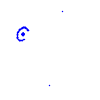
Particle: proton